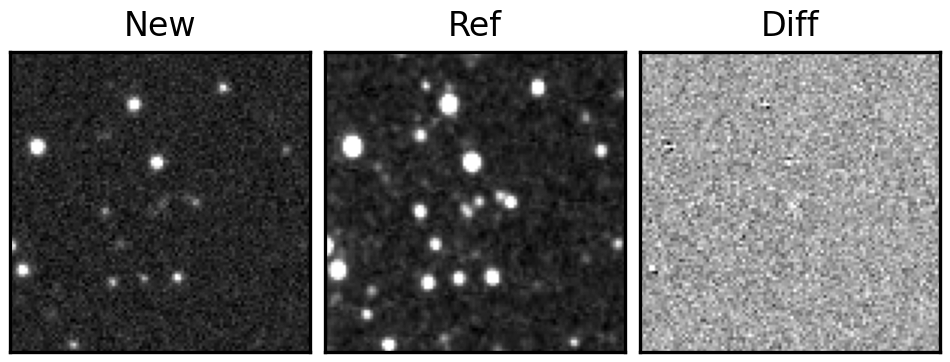
Label: real